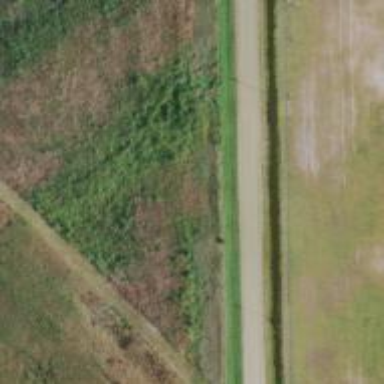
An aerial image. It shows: Unclassified road.